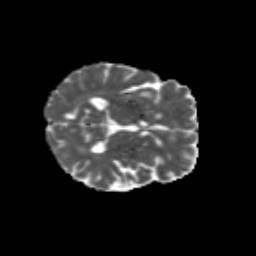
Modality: MD
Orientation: axial
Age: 61
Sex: female
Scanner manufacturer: siemens
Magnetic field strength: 3 T
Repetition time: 4.71 s
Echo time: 0.0906 s